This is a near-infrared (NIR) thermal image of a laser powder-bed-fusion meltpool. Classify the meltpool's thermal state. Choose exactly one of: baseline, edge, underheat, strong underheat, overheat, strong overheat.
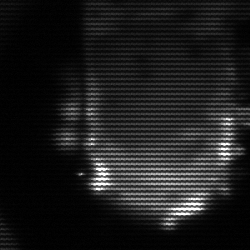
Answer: baseline